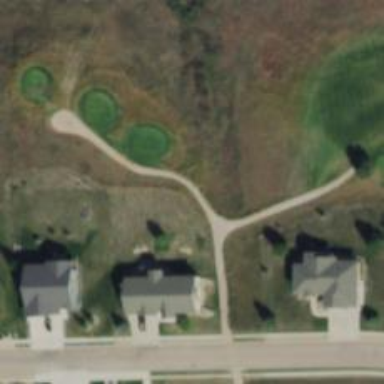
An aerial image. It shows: Service road used as golf cart path.